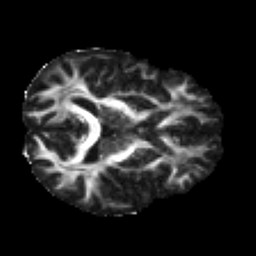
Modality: FA
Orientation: axial
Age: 39
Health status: ill
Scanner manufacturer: philips
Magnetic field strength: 3 T
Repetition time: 9 s
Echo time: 0.127 s